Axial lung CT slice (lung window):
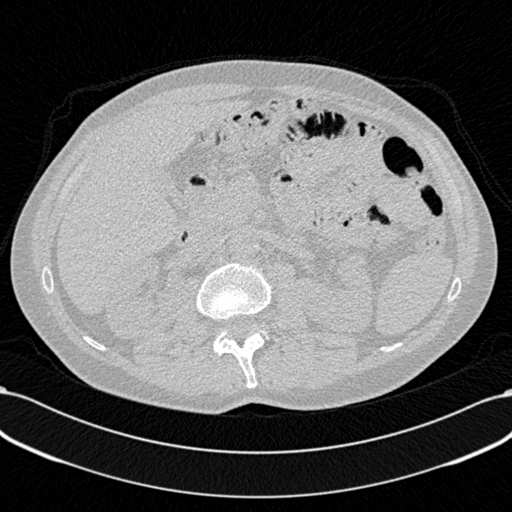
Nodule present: no